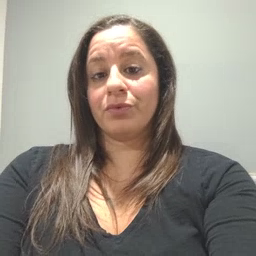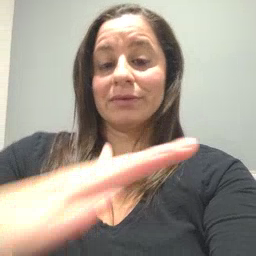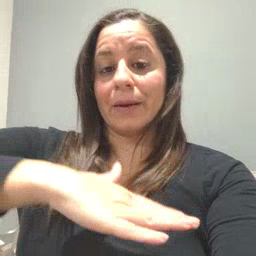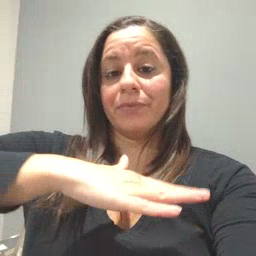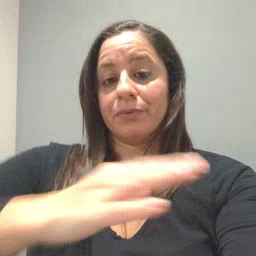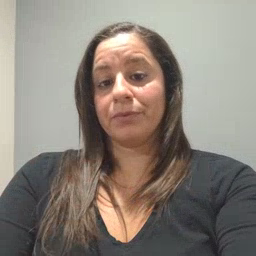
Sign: table